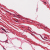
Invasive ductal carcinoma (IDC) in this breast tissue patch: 0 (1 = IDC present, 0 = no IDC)